Question: I try to import a module.
'''
# coding: utf-8
import rb
def main():
print "working"
if __name__ == "__main__":
main()
'''
if "import" directive is present, program prints nothing
and I get:

Echo $? shows that program worked correctly.
How can one check whether module was correctly loaded?
P.S. It seems that this module is present in the directory,
because if I delete all another files except interpreted script, I get:
Thanks in advance!
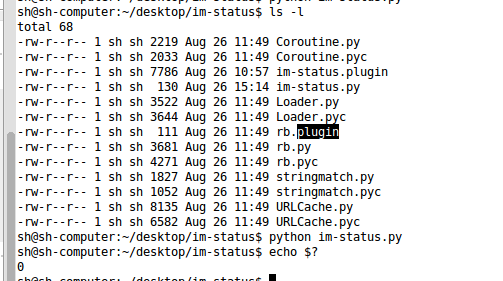
Answer: Delete this line from rb.py:
'''
sys.stdout = _rbdebugfile(sys.stdout.fileno())
'''